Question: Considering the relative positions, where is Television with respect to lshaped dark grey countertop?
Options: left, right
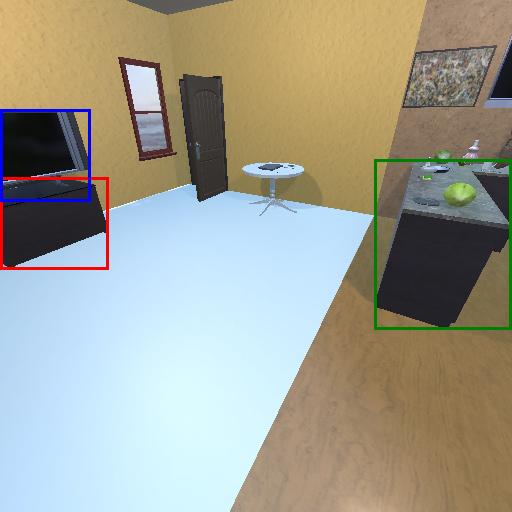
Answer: left